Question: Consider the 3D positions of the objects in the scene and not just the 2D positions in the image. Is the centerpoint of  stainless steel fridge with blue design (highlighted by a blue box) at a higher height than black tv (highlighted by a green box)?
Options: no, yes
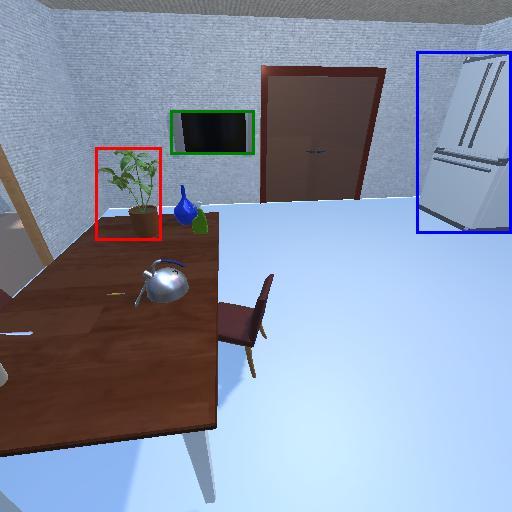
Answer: no